Aerial crown-view tile of a tropical tree (Barro Colorado Island, Panama), acquired 20240918:
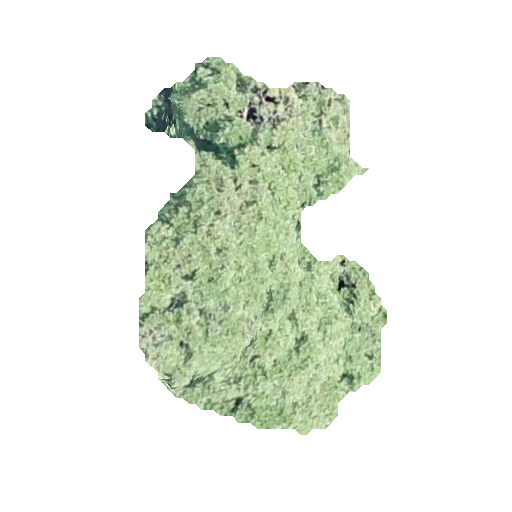
Species: Tabebuia rosea
GBIF accepted scientific name: Tabebuia rosea
Crown area: 101.404 m²